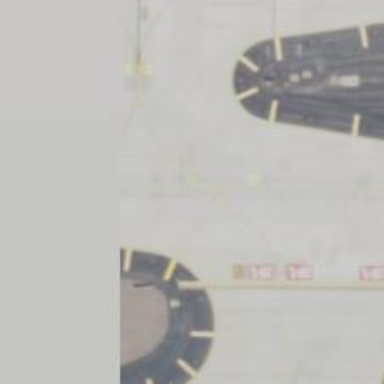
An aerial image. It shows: View of taxiway at the airport.